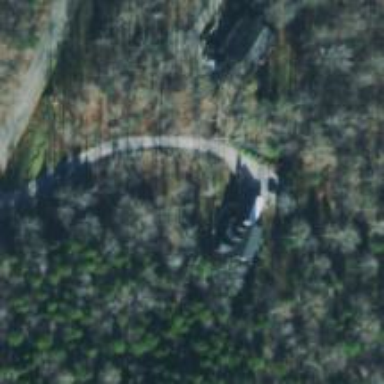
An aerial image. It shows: Driveway leading to service road.